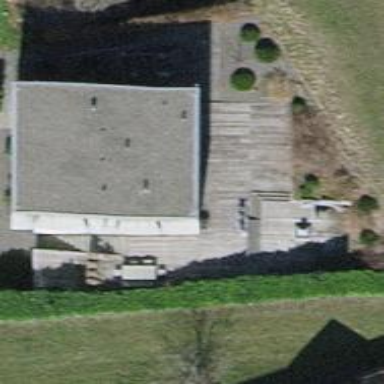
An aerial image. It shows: Detached building with flat roof.